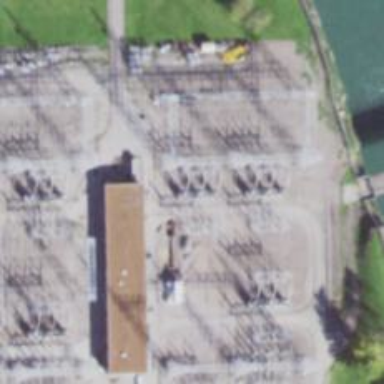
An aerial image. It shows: Switch used for power control.